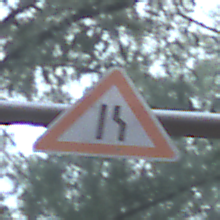
Verkehrszeichen: EinseitigVerengteFahrbahnRechts
Umgebung: Outdoor, Nature
Tageszeit: SunriseSunset
Wetter: NotSpecified
Licht: Natural
Jahreszeit: Autumn
Kontrast: MediumContrast